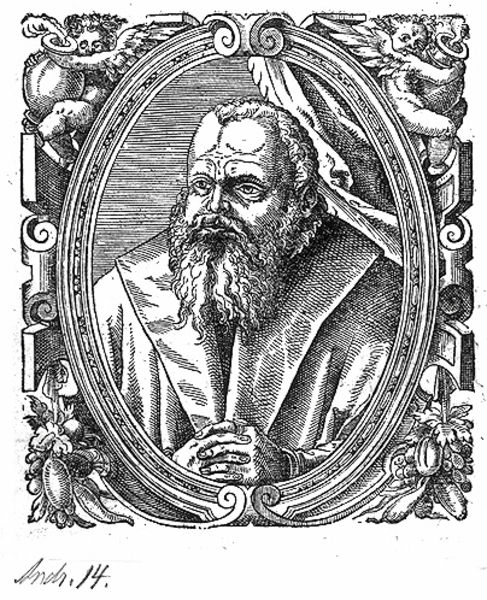
Titel: Bildnis des Georg Lauterbeck
Künstler: Jost Amman
Institution: (Seriendruck)
Schlagwörter: blätter, dunkel, flügel, kopf, mann, nackt, schatten, weiß, finger, frisur, grau, haar, hell, licht, nase, schwarz, stirn, zeichnung, blick, obst, tuch, ornament, alt, bart, architektur, augen, gesicht, kragen, rahmen, vollbart, bildnis, herr, hände, portrait, porträt, signatur, vorhang, rauch, gewand, haare, mantel, blatt, person, pflanzen, frontal, locken, renaissance, oval, rund, engel, früchte, gemüse, ranken, vase, holzschnitt, schrift, wangen, bilderrahmen, grafik, graphik, weis, rand, figuren, gefaltet, grimmig, ornamente, verzierung, robe, vasen, faltenwurf, dreiviertelprofil, revers, gefäß, buch, medaillon, druck, druckgraphik, schraffur, radierung, stich, widmung, schwarzweiß, beten, lorbeer, gefaltete hände, krüge, voluten, kraus, teufel, schnecken, putten, kupferstich, betend, putti, teufelchen, aufschlag, lunette, kobold, seriendruck, rollwerk, beschlagwerk, mantelkragen, verschränkte hände, umgeschlagen, ragenk, 14, büste porträt medaillon, ranken bart, locken#